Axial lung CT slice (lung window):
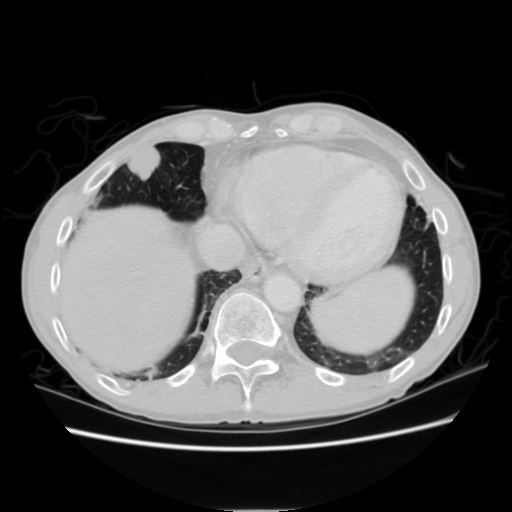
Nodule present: yes
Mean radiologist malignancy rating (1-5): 4.5